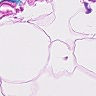
Metastatic tissue present: no